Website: home-depot
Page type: review-order
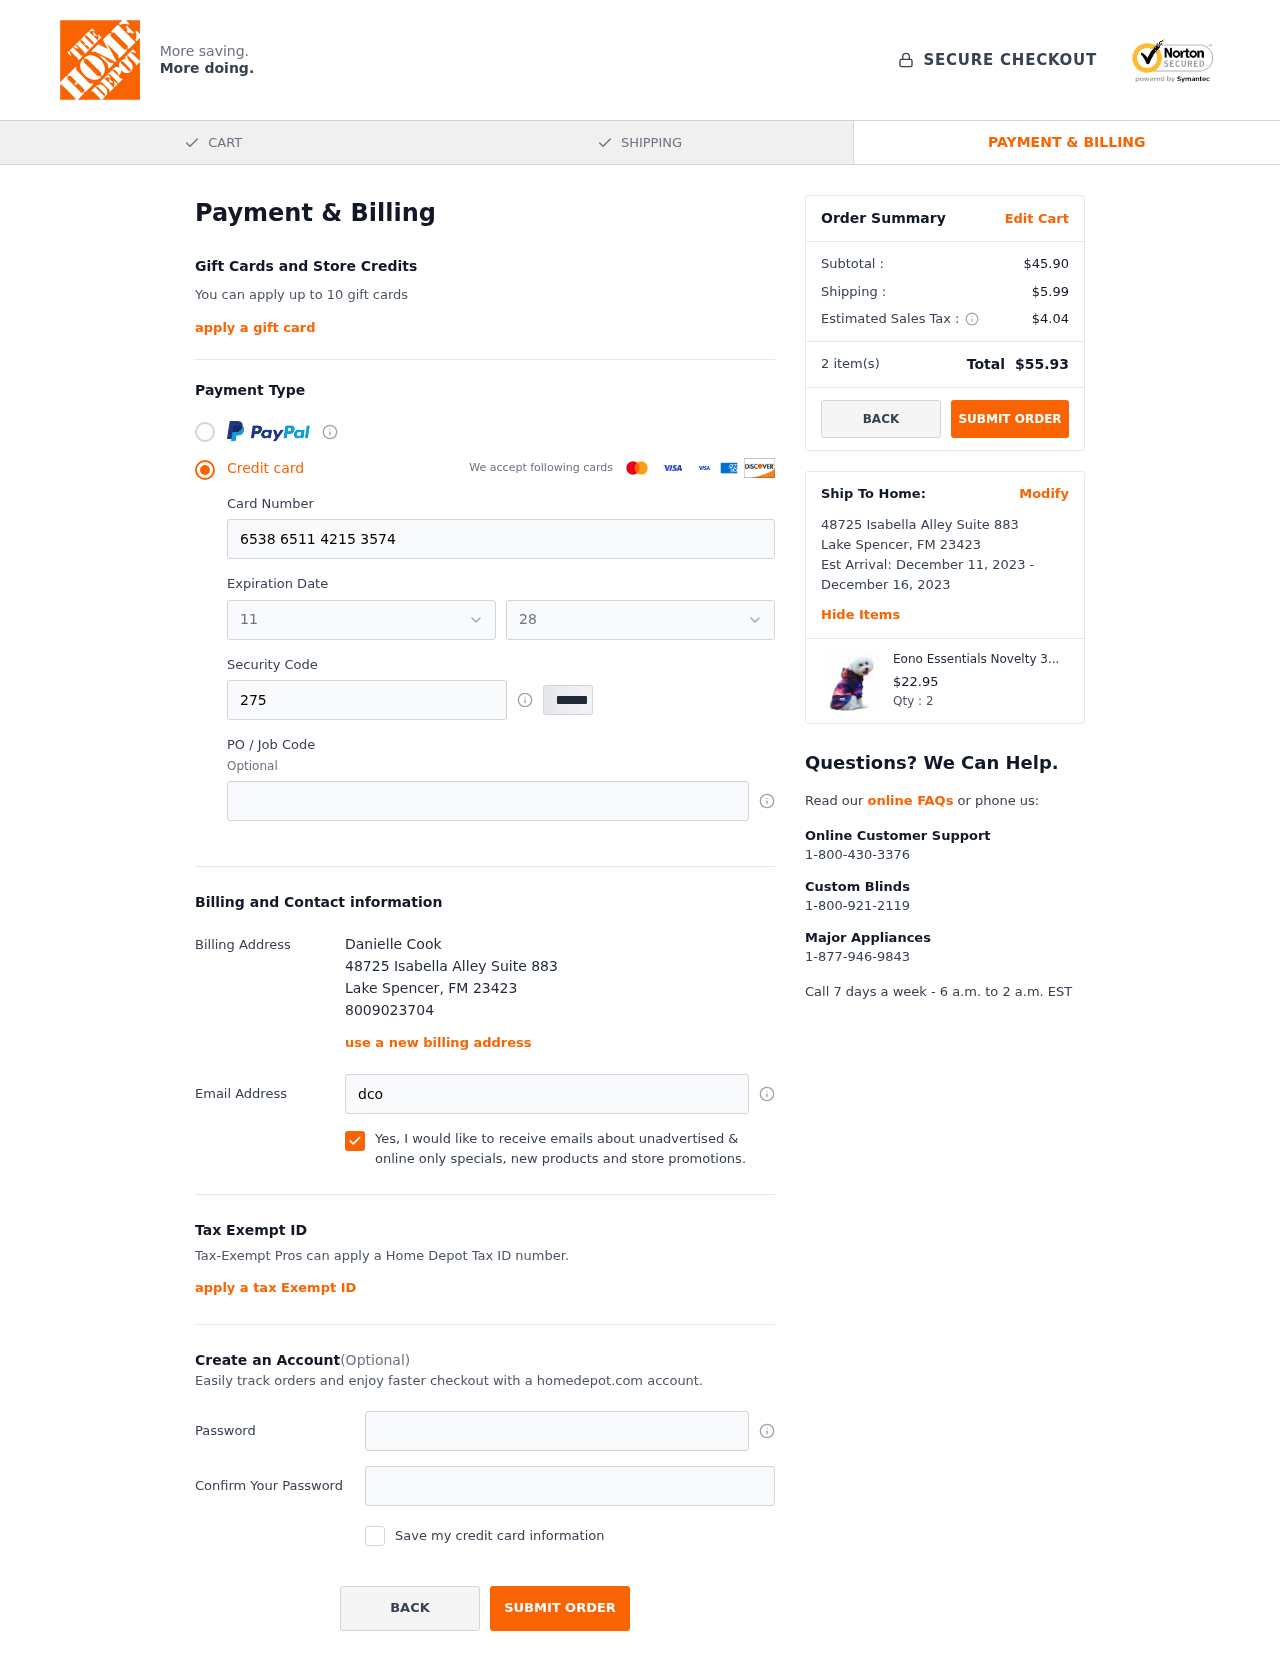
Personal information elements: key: PII_CARD_EXPIRY_MONTH
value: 11
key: PII_CARD_EXPIRY_YEAR
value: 28
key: PII_CITY
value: Lake Spencer
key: PII_FULLNAME
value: Danielle Cook
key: PII_PHONE
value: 8009023704
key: PII_POSTCODE
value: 23423
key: PII_STATE_ABBR
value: FM
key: PII_STREET
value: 48725 Isabella Alley Suite 883
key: PII_CARD_NUMBER
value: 6538 6511 4215 3574
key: PII_CARD_CVV
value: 275
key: PII_EMAIL
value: dcook@yahoo.com
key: PII_STREET2
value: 48725 Isabella Alley Suite 883
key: PII_STATE
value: FM
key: PII_POSTCODE2
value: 23423
Product elements: key: PRODUCT1_NAME
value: Eono Essentials Novelty 3D Print Starry Sky Basic Dog Hoodie Polyester Pet Sweatshirt for Small Medi
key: PRODUCT1_PRICE
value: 22.95
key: PRODUCT1_QUANTITY
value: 2
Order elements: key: ORDER_SUBTOTAL
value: $45.90
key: ORDER_SHIPPING_COST
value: $5.99
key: ORDER_TAX
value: $4.04
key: ORDER_NUM_ITEMS
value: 2
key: ORDER_TOTAL
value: $55.93
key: ORDER_SHIPPING_DATE
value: December 11, 2023
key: ORDER_DELIVERY_DATE
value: December 16, 2023